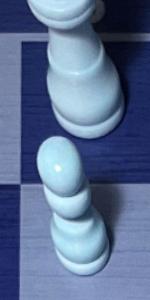
Label: Pawn_White